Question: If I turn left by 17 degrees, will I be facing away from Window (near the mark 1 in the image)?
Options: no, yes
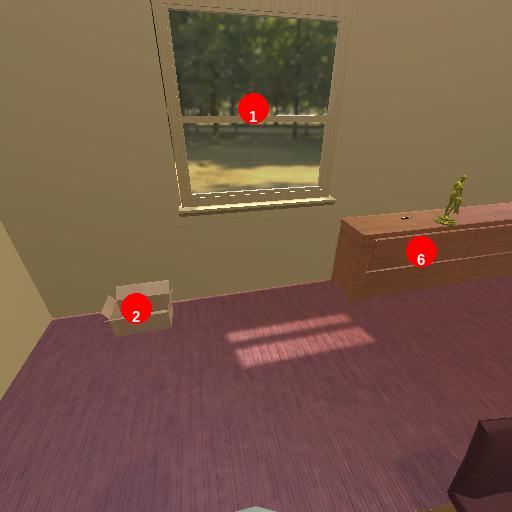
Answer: no